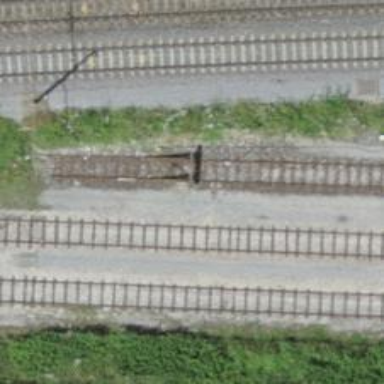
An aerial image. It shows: Abandoned railway yard.